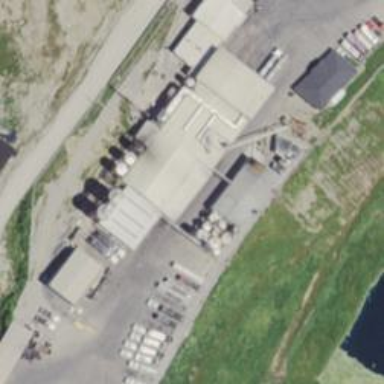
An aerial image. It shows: Industrial building.